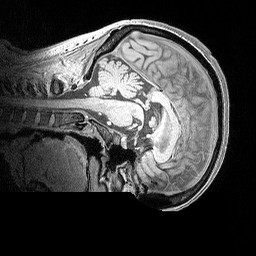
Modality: MP2RAGE
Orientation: sagittal
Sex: female
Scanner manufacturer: siemens
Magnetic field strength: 3 T
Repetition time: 5 s
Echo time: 0.00292 s